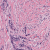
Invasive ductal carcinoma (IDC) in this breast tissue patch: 1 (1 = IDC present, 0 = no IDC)